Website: home-depot
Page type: customer-info-address
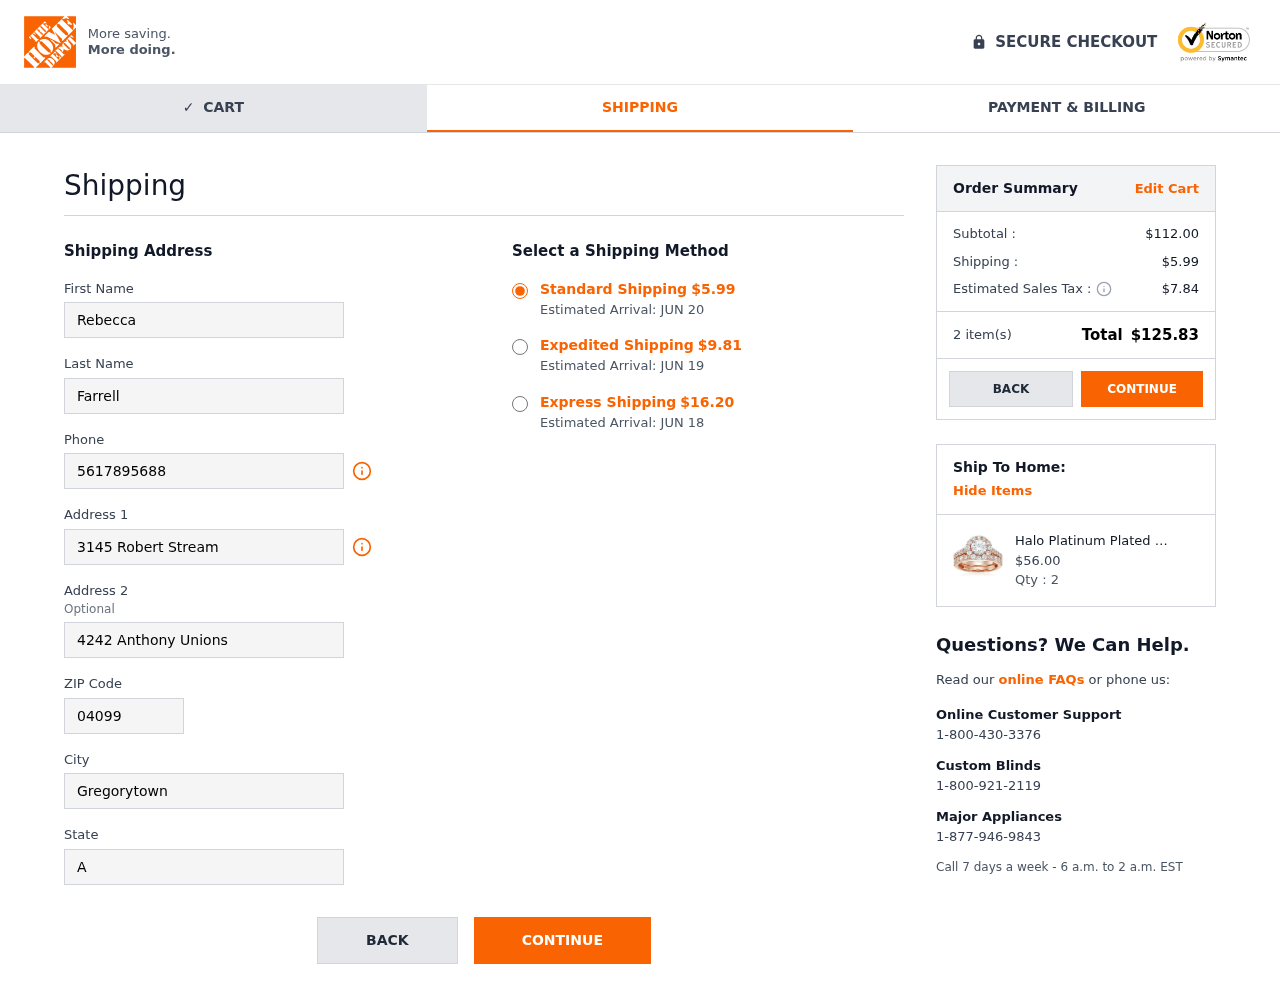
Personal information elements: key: PII_CITY
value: Gregorytown
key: PII_FIRSTNAME
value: Rebecca
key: PII_LASTNAME
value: Farrell
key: PII_PHONE
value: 5617895688
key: PII_POSTCODE
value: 04099
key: PII_STATE
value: AS
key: PII_STREET
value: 3145 Robert Stream
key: PII_STREET2
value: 4242 Anthony Unions
Product elements: key: PRODUCT1_NAME
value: Halo Platinum Plated Sterling Silver Swarovski Crystal Flower Ring
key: PRODUCT1_PRICE
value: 56
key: PRODUCT1_QUANTITY
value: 2
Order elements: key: ORDER_SHIPPING_COST
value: $5.99
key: ORDER_DELIVERY_DATE
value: Estimated Arrival: JUN 20
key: ORDER_SHIPPING_COST_EXPEDITED
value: $9.81
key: ORDER_DELIVERY_DATE_EXPEDITED
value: Estimated Arrival: JUN 19
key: ORDER_SHIPPING_COST_EXPRESS
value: $16.20
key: ORDER_DELIVERY_DATE_EXPRESS
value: Estimated Arrival: JUN 18
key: ORDER_SUBTOTAL
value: $112.00
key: ORDER_TAX
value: $7.84
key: ORDER_NUM_ITEMS
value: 2 item(s)
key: ORDER_TOTAL
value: $125.83